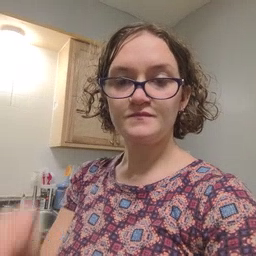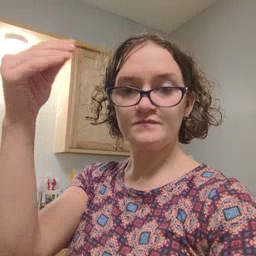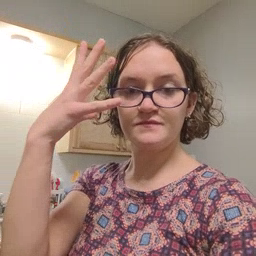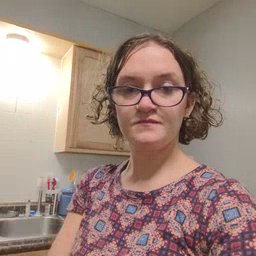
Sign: sun